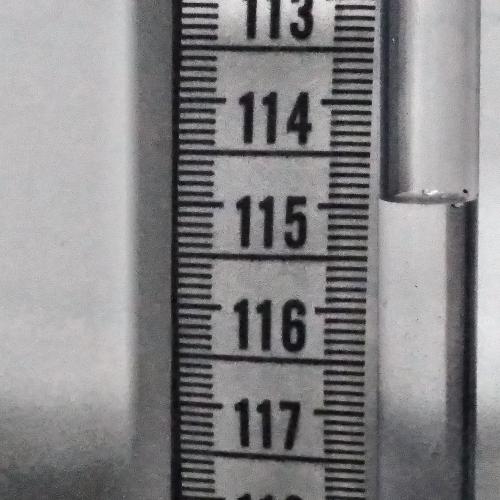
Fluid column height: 114.9 cm